Question: Is there a way to quickly take a look at the most recent commands executed in a terminal window on OSX (10.8.5 if that matters)?
I am thinking about something like in Windows Command Prompt:

I know I can use
'''
open .bash_history
cat .bash_history
'''
to get my history (not including the current session) and also about the 'history' command, but I am looking for an even simpler method, like the one-key solution in Windows Command Prompt.
Also: I am not looking for a method of running those commands (e.g.: with using '!'), but only to have a quick view of them.
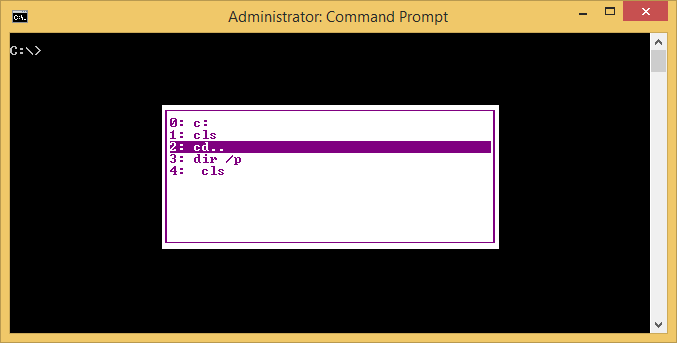
Answer: How about an alias:
'''
alias h="history|head"
'''
Then you can just type
'''
h
'''
Add it into '~/.bash_profile' so it is avilable in every session.